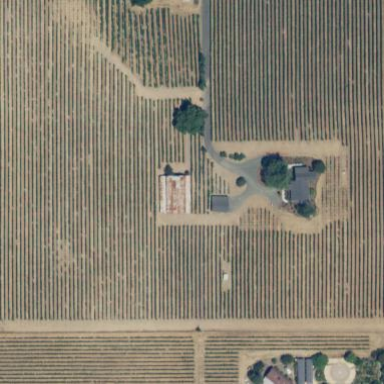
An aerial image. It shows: Vineyard growing grapes.